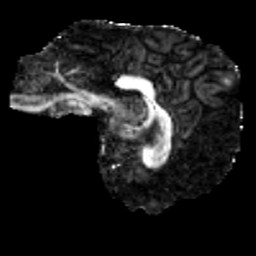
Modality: FA
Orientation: sagittal
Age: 27
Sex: female
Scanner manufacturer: siemens
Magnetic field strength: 3 T
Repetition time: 3.5 s
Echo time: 0.086 s